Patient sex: M
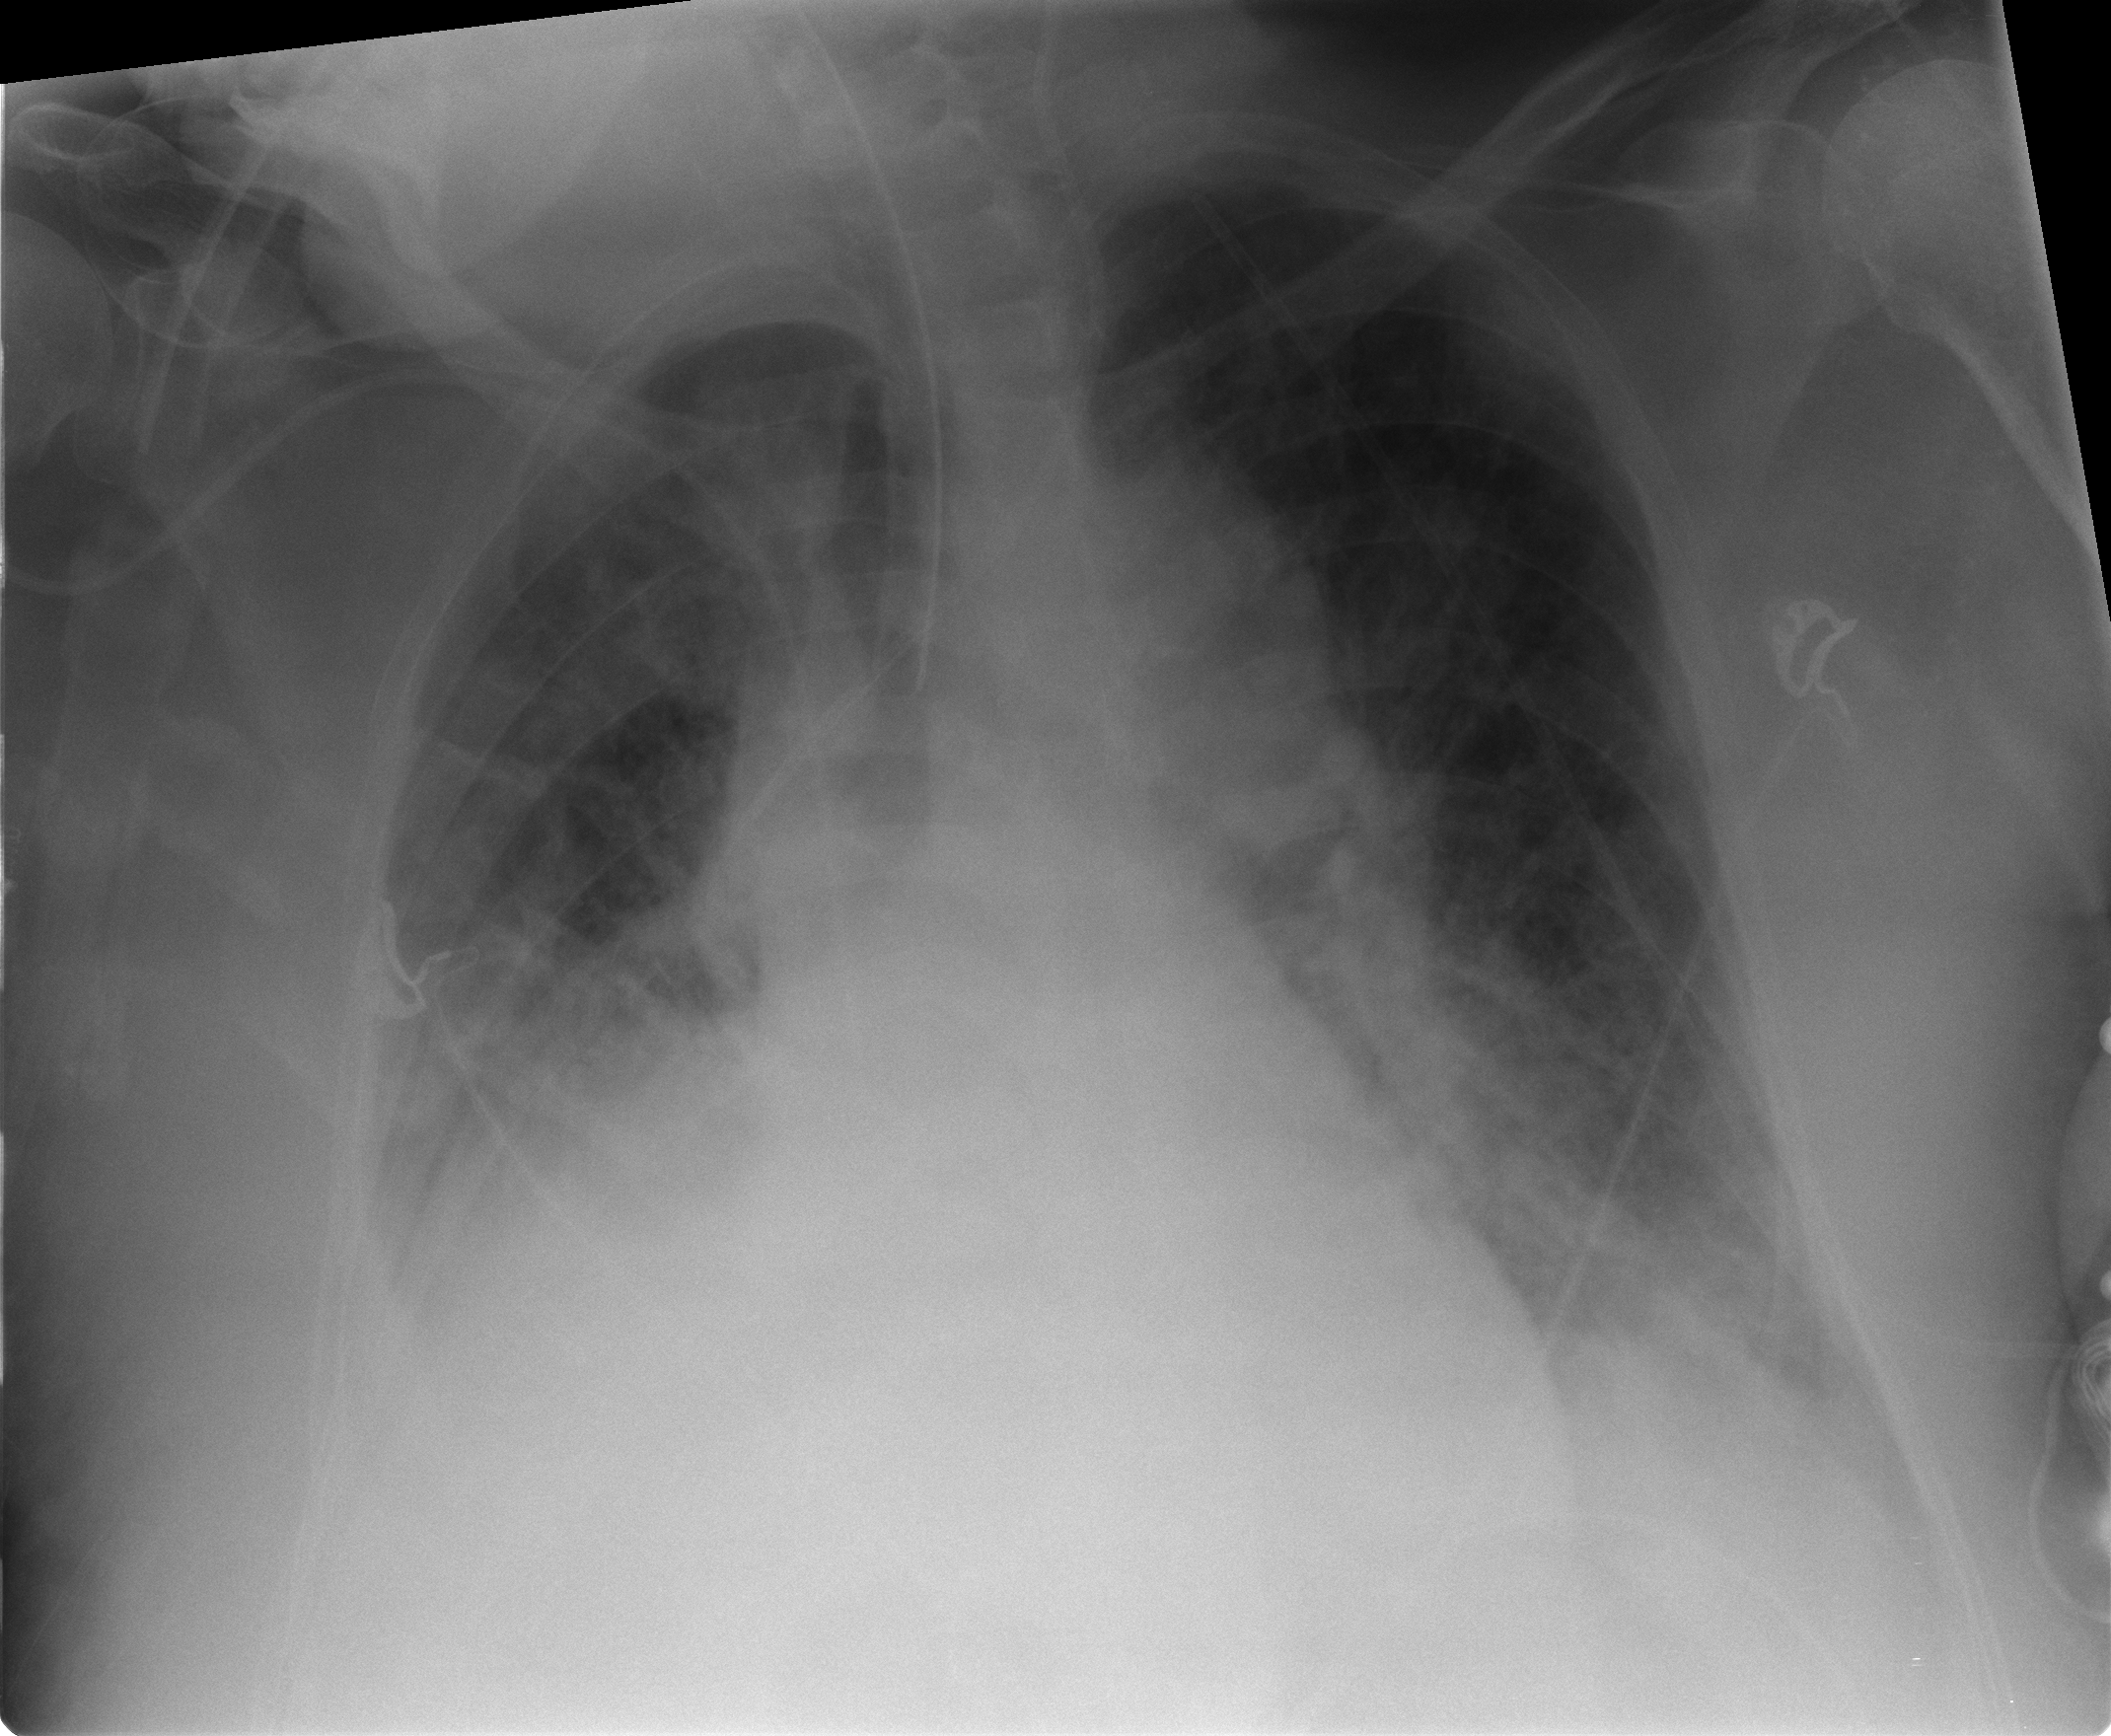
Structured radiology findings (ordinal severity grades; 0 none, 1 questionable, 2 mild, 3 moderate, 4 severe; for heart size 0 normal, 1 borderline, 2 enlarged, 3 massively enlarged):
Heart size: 0
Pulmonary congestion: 2
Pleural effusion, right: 2
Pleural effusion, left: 2
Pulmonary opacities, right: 2
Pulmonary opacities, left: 2
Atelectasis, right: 2
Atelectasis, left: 3